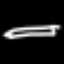
Label: pencil